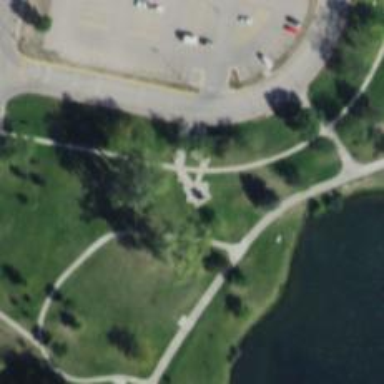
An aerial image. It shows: Memorial site with historic significance.